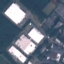
Label: Industrial